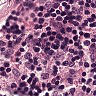
Metastatic tissue present: no